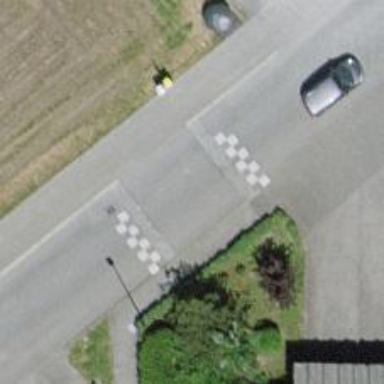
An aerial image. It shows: Asphalt surface with traffic calming table.